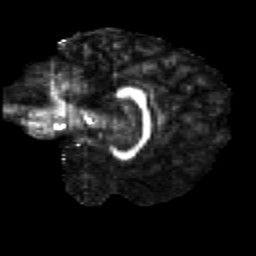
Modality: FA
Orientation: sagittal
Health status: healthy
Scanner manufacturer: siemens
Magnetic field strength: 3 T
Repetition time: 10.6 s
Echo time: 0.092 s